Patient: sex F, age 55
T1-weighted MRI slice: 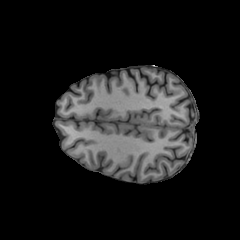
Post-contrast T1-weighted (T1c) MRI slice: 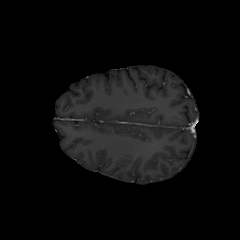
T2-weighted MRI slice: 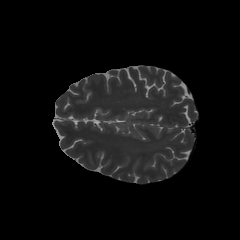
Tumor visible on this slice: no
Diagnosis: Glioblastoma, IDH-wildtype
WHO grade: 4